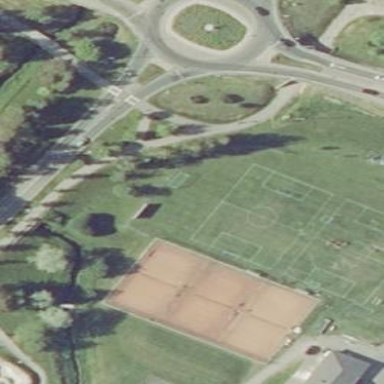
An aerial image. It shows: Soccer pitch for outdoor sports and leisure activities.